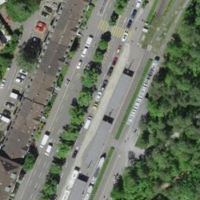
EUNIS habitat code: 57
Species observed at this site:
Corvus corone
Cyanistes caeruleus
Fulica atra
Anas platyrhynchos
Dendrocopos major
Lotus corniculatus
Fringilla coelebs
Trifolium pratense
Turdus merula
Geranium molle
Acronicta psi
Ficaria verna
Parus major
Cephalanthera damasonium
Pica pica
Phoenicurus ochruros
Prunus spinosa
Daucus carota
Cornus sanguinea
Corvus corax
Delichon urbicum